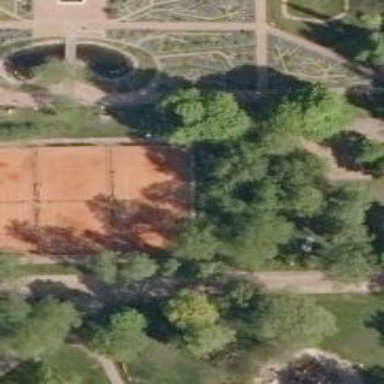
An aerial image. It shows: Tennis pitch with clay surface for leisure sports.